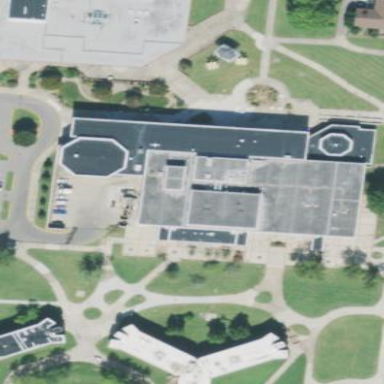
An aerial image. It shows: University building.